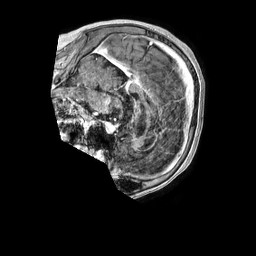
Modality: T1w
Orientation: sagittal
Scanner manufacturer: philips
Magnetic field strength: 1.5 T
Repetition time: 0.007763 s
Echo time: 0.003599 s